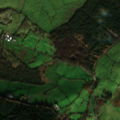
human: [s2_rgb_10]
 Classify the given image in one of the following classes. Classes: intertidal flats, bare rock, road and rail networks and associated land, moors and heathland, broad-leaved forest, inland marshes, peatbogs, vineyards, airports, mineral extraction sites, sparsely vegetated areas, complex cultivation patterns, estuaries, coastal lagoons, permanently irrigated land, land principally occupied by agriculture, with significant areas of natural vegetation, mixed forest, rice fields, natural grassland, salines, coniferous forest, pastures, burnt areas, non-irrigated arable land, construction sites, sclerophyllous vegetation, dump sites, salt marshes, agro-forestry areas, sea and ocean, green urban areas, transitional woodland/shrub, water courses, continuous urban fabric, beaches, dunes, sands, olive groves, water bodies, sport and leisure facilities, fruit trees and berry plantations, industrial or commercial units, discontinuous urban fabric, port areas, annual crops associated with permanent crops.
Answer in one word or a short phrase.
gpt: pastures, land principally occupied by agriculture, with significant areas of natural vegetation, coniferous forest, mixed forest